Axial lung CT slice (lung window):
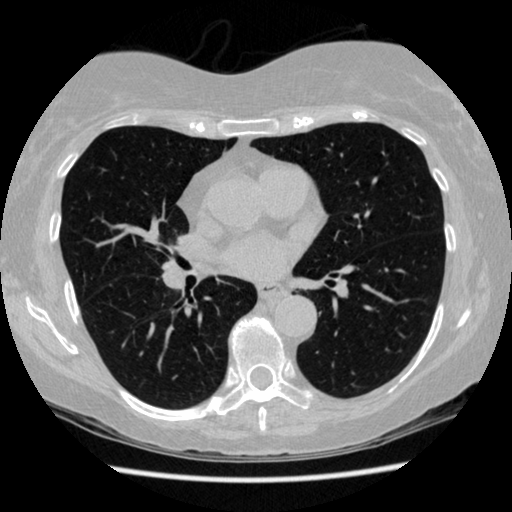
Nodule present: no